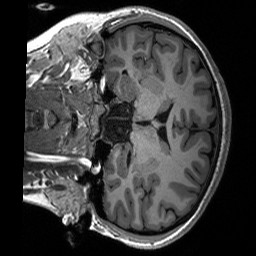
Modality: T1w
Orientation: coronal
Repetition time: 8 s
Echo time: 0.066 s